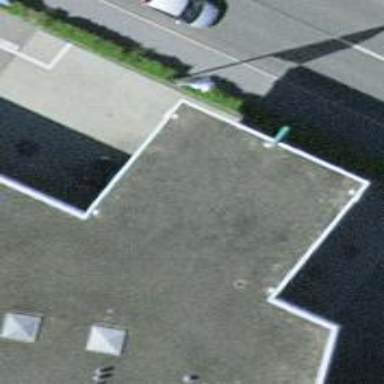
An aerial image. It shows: Fuel station.